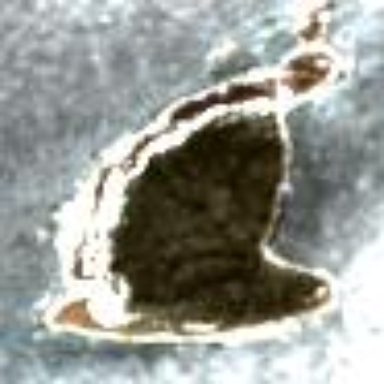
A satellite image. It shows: Island in the natural setting.